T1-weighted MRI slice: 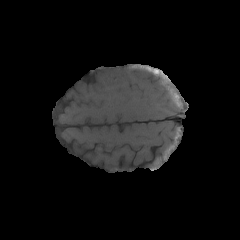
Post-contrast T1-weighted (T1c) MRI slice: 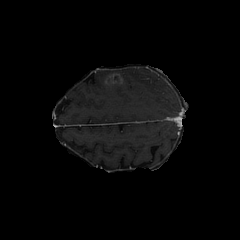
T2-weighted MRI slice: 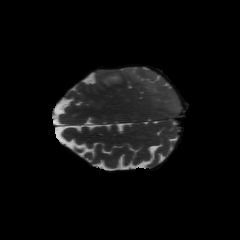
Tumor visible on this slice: yes